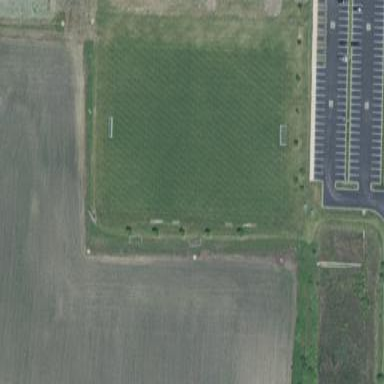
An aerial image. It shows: Soccer pitch for leisure land activities.